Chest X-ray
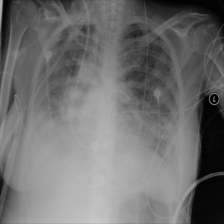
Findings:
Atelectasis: negative
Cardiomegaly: negative
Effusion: positive
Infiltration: positive
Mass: negative
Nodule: negative
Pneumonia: negative
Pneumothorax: negative
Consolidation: negative
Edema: negative
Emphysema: negative
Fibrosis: negative
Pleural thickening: negative
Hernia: negative